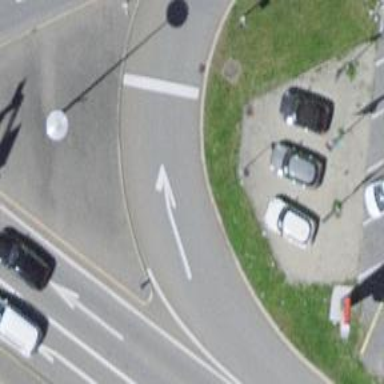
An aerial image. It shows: Secondary link road with asphalt surface and no sidewalk.